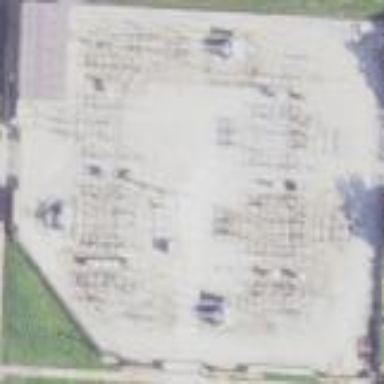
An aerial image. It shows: Power substation.